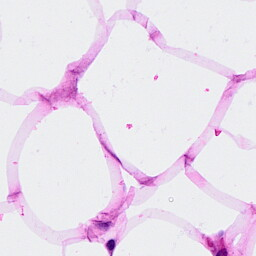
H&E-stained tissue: Breast